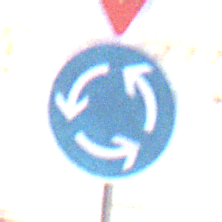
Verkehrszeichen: Kreisverkehr
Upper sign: VorfahrtGewaehren
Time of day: MorningAfternoon
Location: Outdoor (Urban)
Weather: PartlyCloudy
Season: NotSpecified
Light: Natural